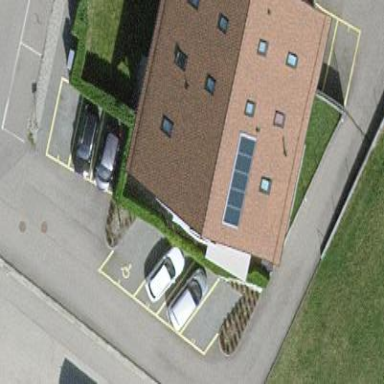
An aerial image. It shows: Simple and straightforward house.